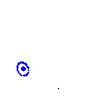
Particle: pion